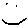
Label: smiley face